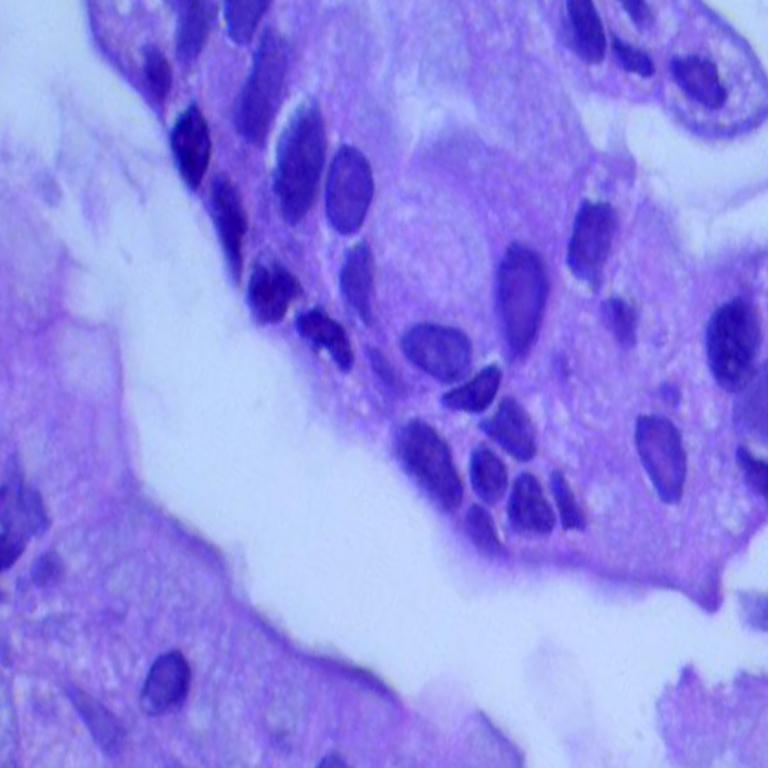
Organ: lung
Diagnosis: adenocarcinomas